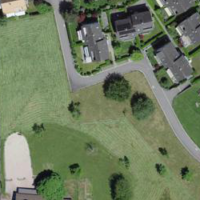
EUNIS habitat code: 53
Species observed at this site:
Aruncus dioicus